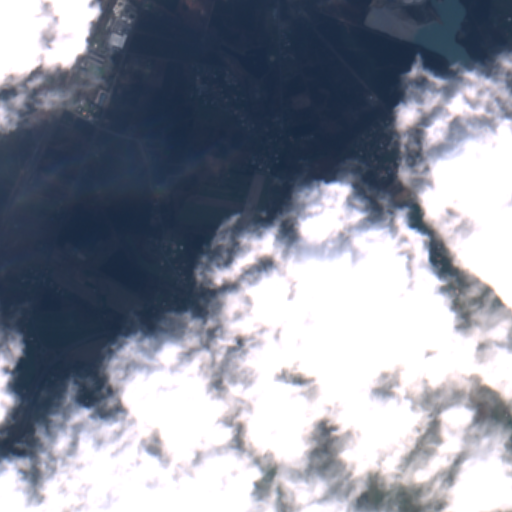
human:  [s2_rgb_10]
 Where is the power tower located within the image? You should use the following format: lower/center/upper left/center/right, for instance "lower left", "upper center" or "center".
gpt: The power tower is located in the upper left of the image.
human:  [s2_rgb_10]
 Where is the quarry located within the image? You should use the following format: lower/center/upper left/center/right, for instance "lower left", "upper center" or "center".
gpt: The quarry is located in the upper right of the image.
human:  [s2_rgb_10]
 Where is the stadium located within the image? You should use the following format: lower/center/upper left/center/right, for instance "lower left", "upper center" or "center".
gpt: The stadium is located in the center right of the image.
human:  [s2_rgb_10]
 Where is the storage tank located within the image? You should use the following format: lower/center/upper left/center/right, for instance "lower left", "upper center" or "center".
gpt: The storage tank is located in the center of the image.
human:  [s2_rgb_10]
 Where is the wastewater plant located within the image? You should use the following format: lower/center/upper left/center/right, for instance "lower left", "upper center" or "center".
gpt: The wastewater plant is located in the center of the image.
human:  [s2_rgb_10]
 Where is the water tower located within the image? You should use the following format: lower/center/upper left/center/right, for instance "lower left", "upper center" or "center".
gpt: The water tower is located in the center left of the image.
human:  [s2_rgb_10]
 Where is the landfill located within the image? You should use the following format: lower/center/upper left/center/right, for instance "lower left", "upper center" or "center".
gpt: There is no landfill in the image.